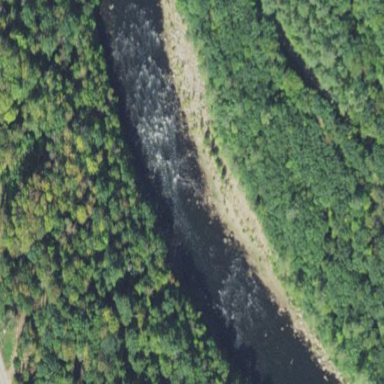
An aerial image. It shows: Scene featuring rapids in waterway.